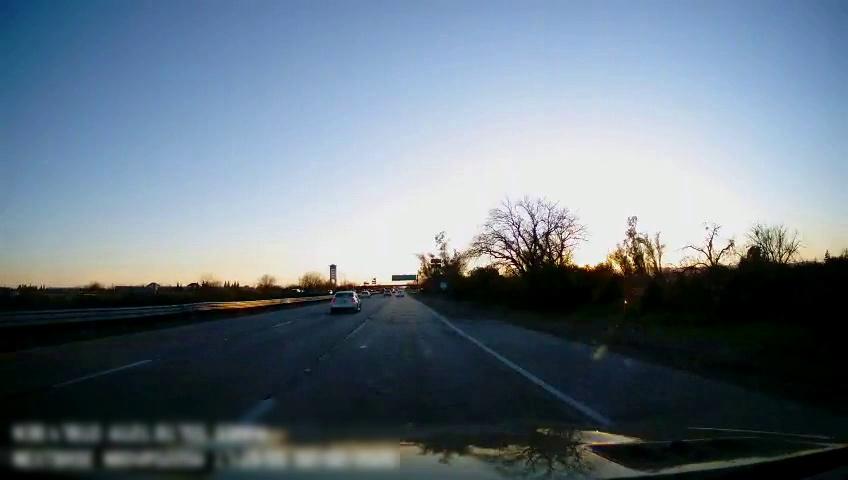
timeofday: Day
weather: Sunny
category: Drivable Space
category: Vehicles | Car
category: Lanes | Alternate Lane
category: Lanes | Alternate Lane
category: Lanes | Current Lane
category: Lanes | Alternate Lane
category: Traffic | Signs